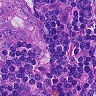
Metastatic tissue present: yes